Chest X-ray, PA view. Patient: 56 years old, sex F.
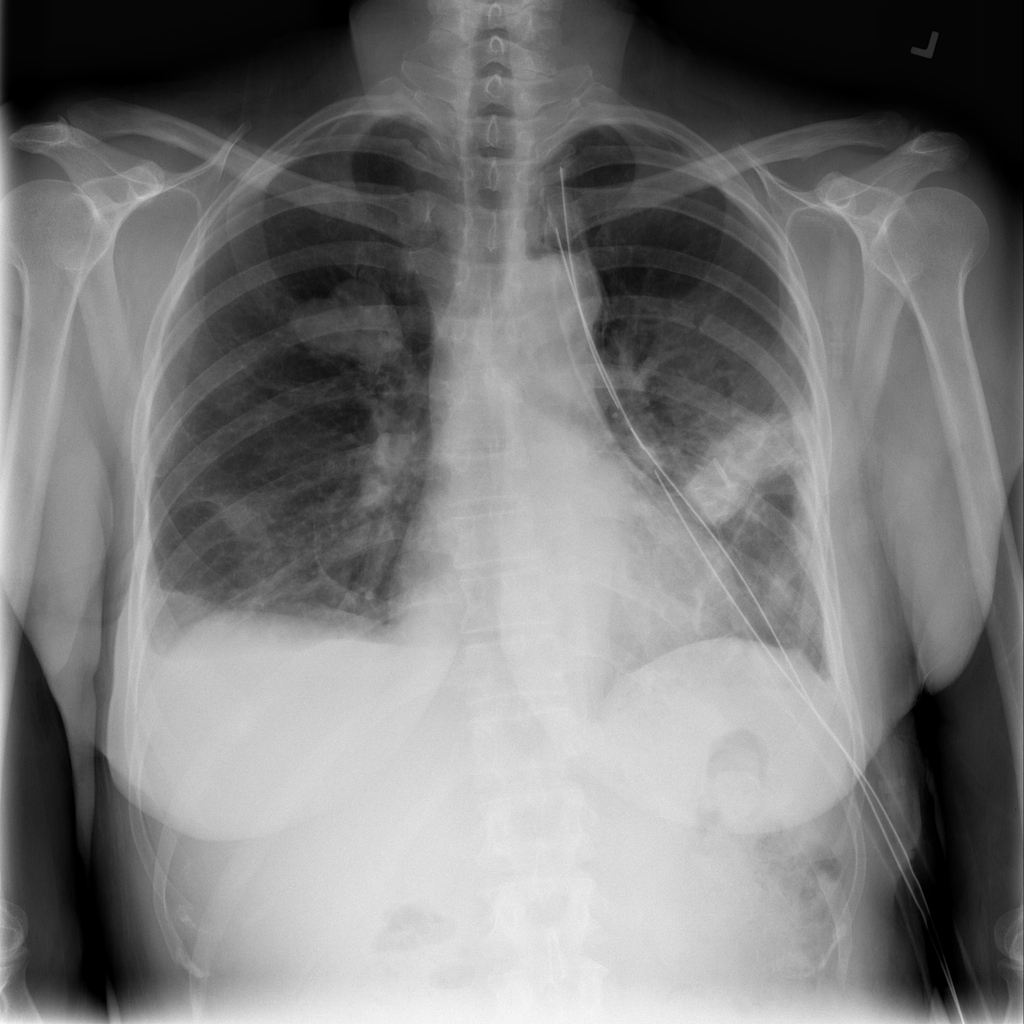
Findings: Effusion, Mass